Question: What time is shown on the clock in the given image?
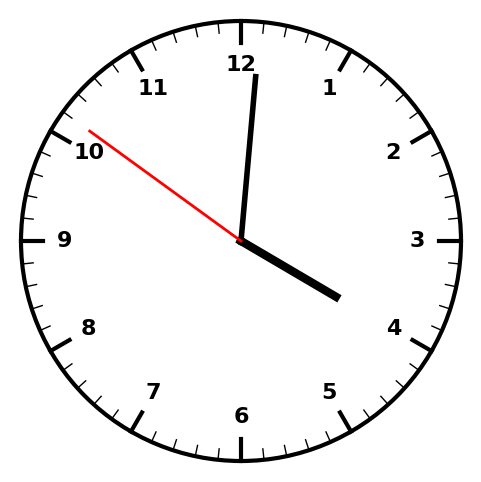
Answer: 04:00:51